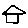
Label: house